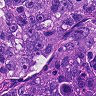
Metastatic tissue present: yes